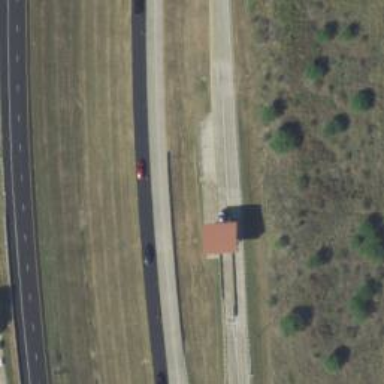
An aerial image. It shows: Toll gantry on the road.